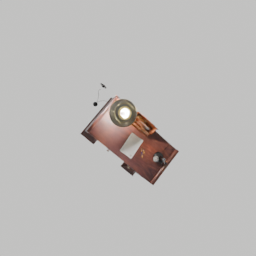
Label: furniture